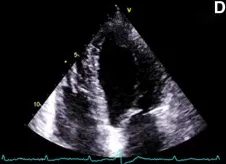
Two-dimensional transthoracic echocardiography 1 month after the radiotherapy course (A-F), illustrating a marked increase in the thickness of the left and right ventricular walls (15 and 7 mms, respectively), in addition to severe left ventricular systolic dysfunction. (D) A4C view in the end-diastole.
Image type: radiology (ultrasound)